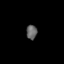
Tissue: lung
Cell type: T cells
Senescence score: 0.5767
Nuclear area (px): 154
Mean DAPI intensity: 98.474